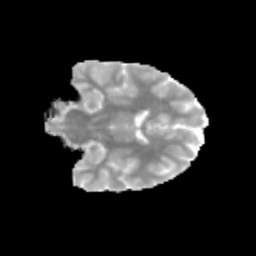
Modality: MD
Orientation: coronal
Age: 13
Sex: male
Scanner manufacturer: siemens
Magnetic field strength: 3 T
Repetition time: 3.8 s
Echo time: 0.07 s